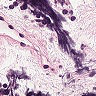
Metastatic tissue present: no